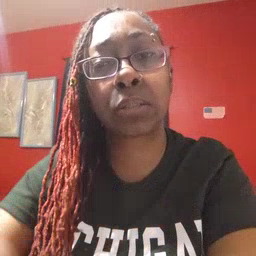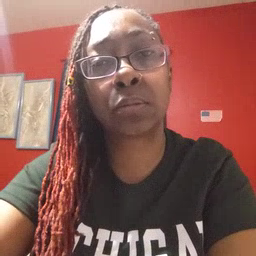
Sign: white